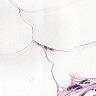
Metastatic tissue present: no